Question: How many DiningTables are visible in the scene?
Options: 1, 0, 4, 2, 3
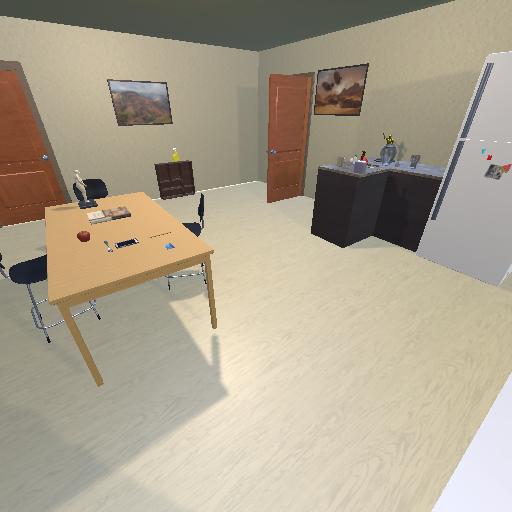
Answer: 1